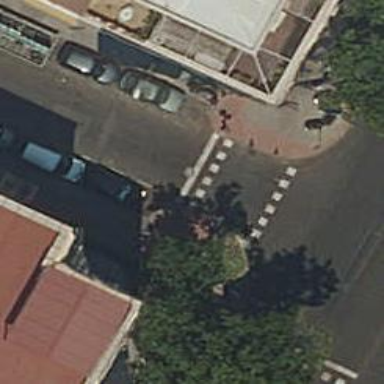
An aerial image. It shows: Road with traffic signals.